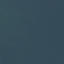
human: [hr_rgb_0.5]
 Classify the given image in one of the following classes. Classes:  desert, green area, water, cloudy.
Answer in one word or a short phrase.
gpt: water